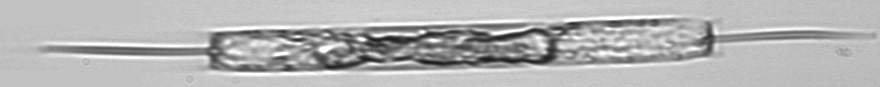
Label: Ditylum_brightwellii